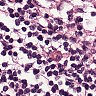
Metastatic tissue present: no